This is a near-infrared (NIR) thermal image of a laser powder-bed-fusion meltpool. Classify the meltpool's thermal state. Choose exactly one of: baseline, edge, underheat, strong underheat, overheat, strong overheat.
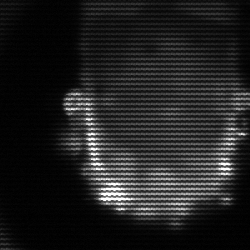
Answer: baseline